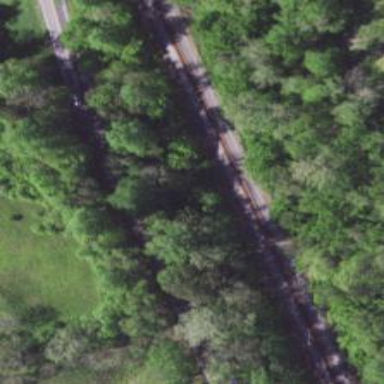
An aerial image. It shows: Asphalt trunk highway.